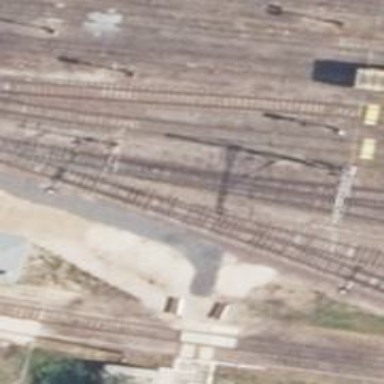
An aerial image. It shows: Railway switch.